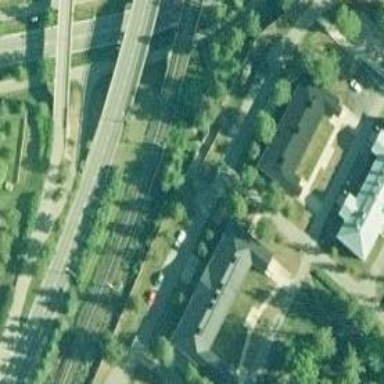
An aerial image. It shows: Railway with continuous electrified contact line.